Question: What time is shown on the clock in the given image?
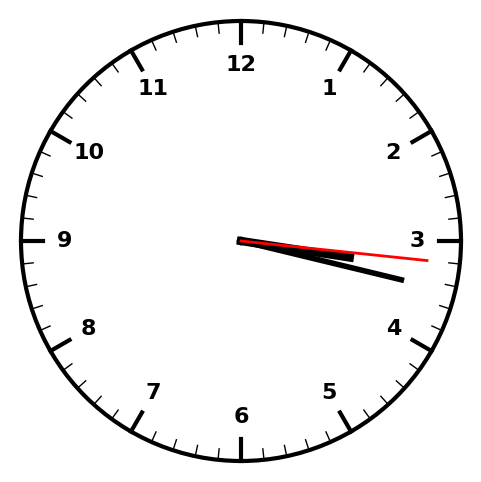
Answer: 03:17:16